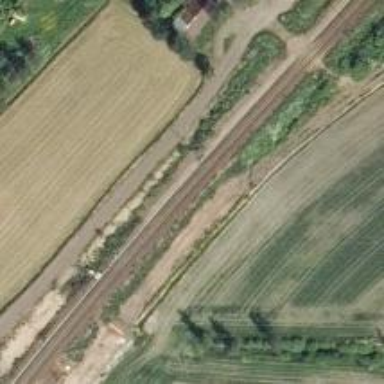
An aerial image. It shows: Railway track with continuous electrified contact line.